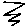
Label: zigzag